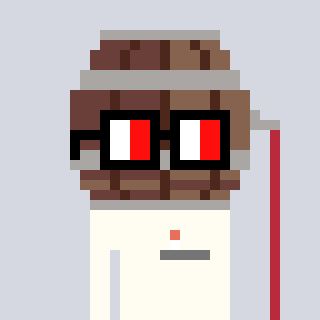
a pixel art character with square glasses with black frames and red eyes, a wine barrel-shaped head and a grayscale-colored body on a cool background